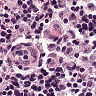
Metastatic tissue present: no